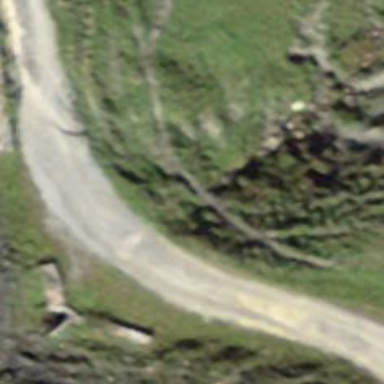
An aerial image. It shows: Culvert tunnel.